Interaction volume radius: 10 \u00c5
Interaction volume height: 10 \u00c5
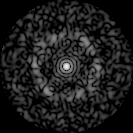
Disorder parameter: 0.8118